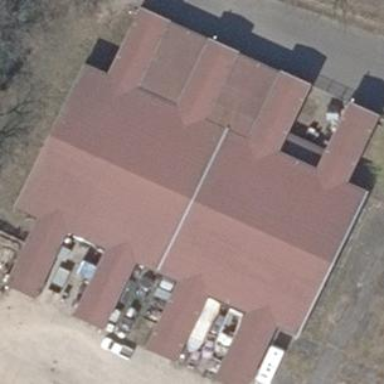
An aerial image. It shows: Shed building.